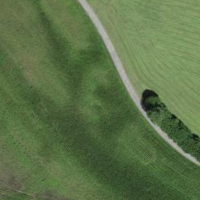
EUNIS habitat code: 52
Species observed at this site:
Campanula trachelium